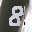
Label: 8